Question: There are several buttons,Click on one of,Change the picture of this button,Other button to set another picture. The following code where there is an error?
'''
NSButton *button = (NSButton *)sender;
NSInteger tag = button.tag;
[button setImage:[NSImage imageNamed:@"menuBtnHover.png"]];
for (int i = 5; i <= 8; i++) {
if (tag != i) {
button =[(NSButton *)[self contentView] viewWithTag:i];
[button setImage:[NSImage imageNamed:@"menuBtn.png"]];
}
}
'''
,'button' = 'null'
'''
NSLog(@"button tag: %ld %d %@", tag,i ,button);
'''

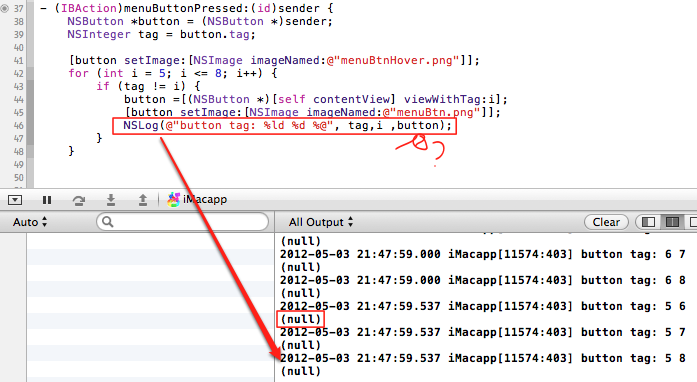
Answer: use this code
'''
NSButton *button = (NSButton *)sender;
NSInteger tag = button.tag;
[button setImage:[NSImage imageNamed:@"menuBtnHover.png"]];
for (int i = 5; i <= 8; i++) {
if (tag != i) { button =[(NSButton *)[self contentView] viewWithTag:i];
if(button)[button setImage:[NSImage imageNamed:@"menuBtn.png"]];}
}
'''